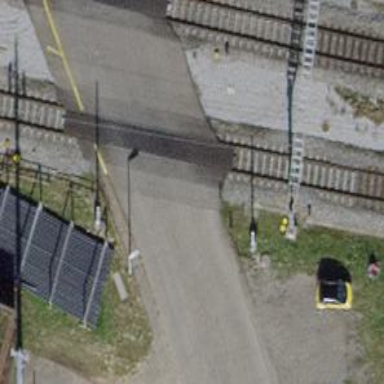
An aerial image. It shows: Level crossing with double half barrier.